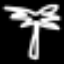
Label: palm tree